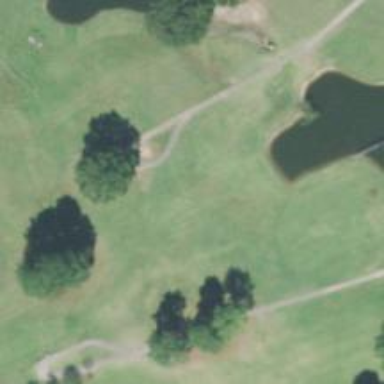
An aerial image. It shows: Path for both roads and golfers.